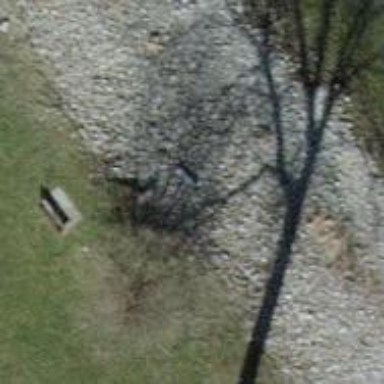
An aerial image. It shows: Brown bench.